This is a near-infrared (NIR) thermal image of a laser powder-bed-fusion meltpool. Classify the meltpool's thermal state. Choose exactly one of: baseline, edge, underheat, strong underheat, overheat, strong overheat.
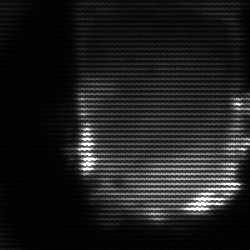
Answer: baseline